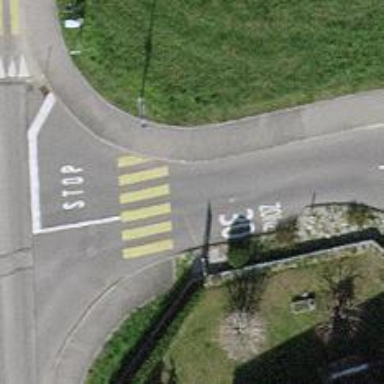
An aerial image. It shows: Zebra crossing on the road.